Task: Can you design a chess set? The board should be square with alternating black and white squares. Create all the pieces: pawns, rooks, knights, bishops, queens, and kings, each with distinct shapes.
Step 1803:
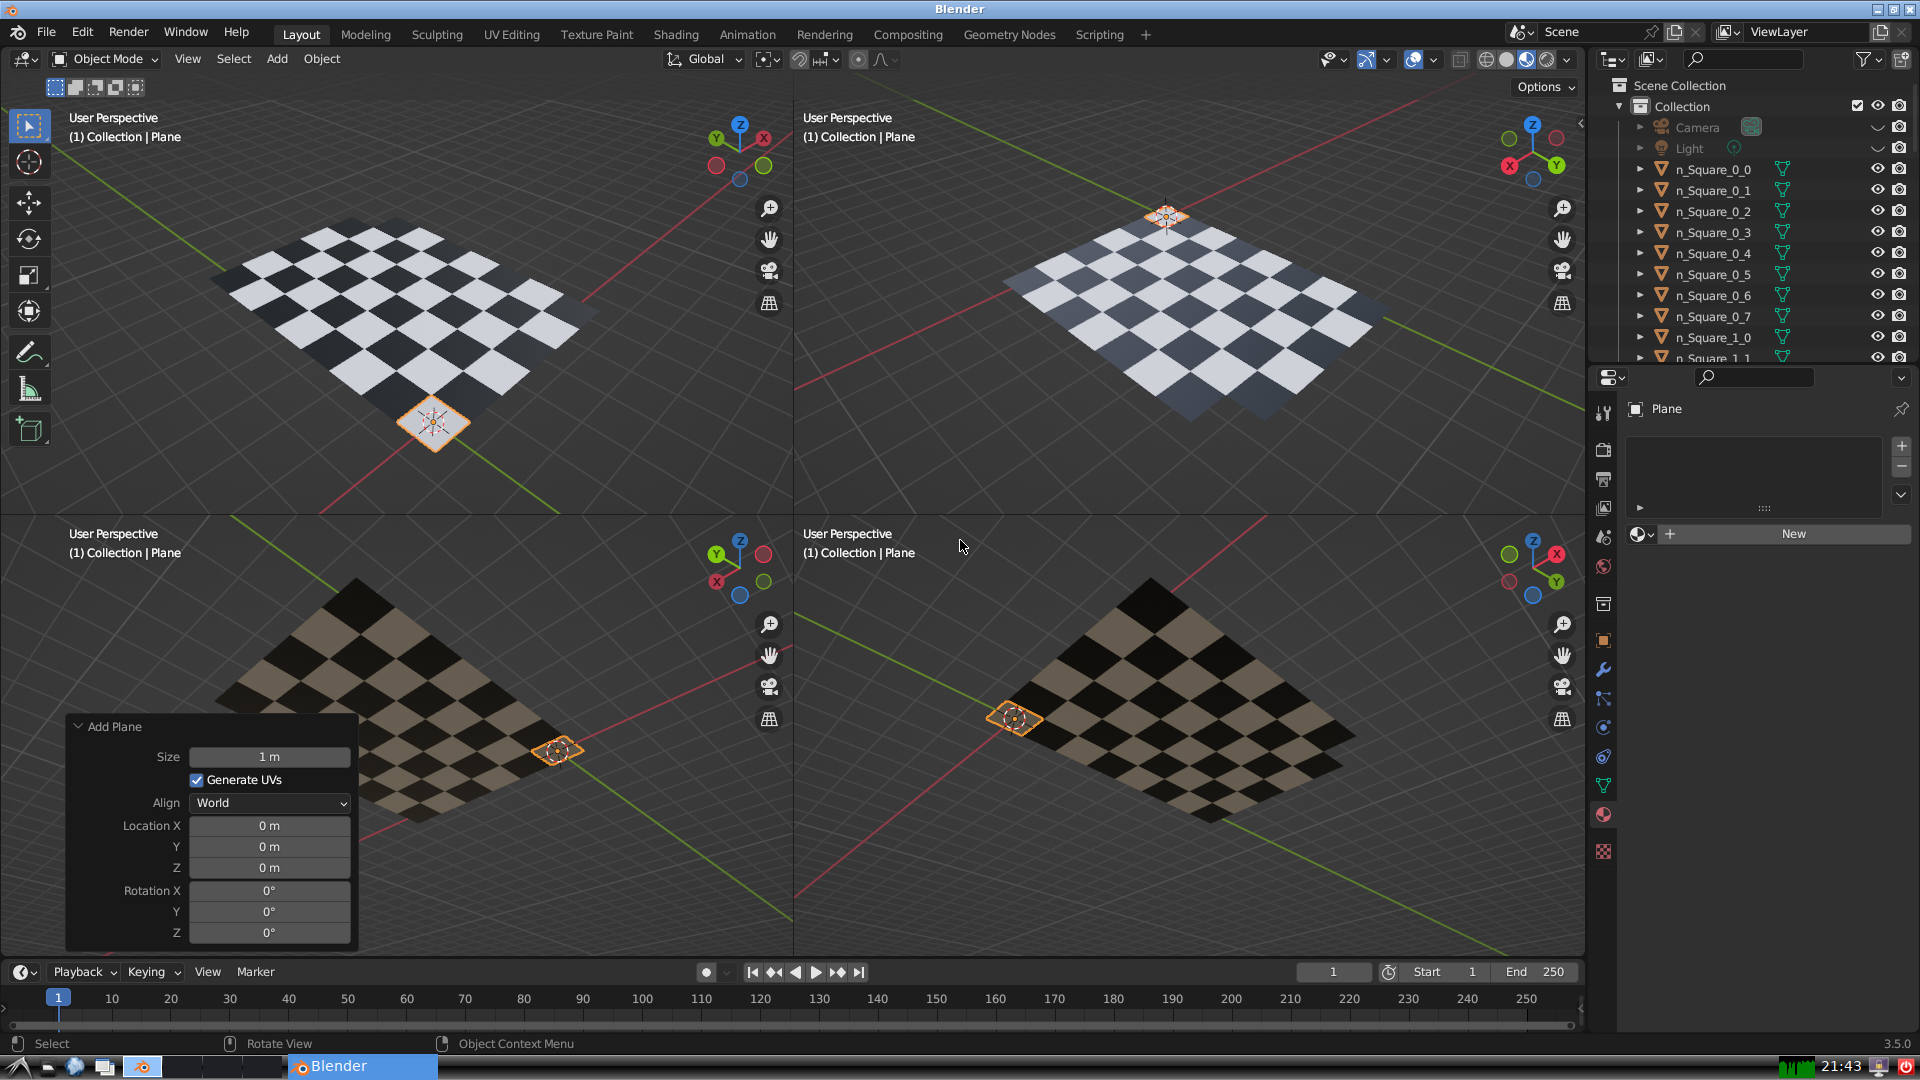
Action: {"mouse_move": [270, 826]}